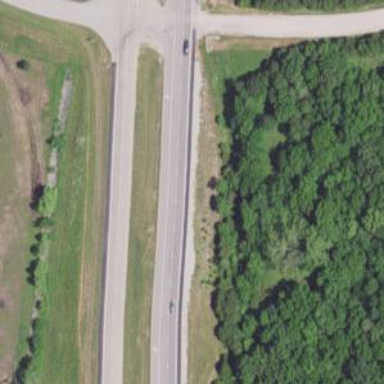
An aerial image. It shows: This image shows trunk highway that functions as expressway.